Question: I'm trying to add an offset for uisegmentcontrol:

In this image, I would like to vertically lower the strings of "Name", "Date", and "Company" to vertical center.
Is there any way to do this?
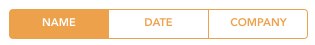
Answer: A negative number moves the text up, positive moves the text down.
'''
[self.mySegment setContentOffset:CGSizeMake( 0, -5 ) forSegmentAtIndex:0];
'''
You can get more information from Apple's <URL>.